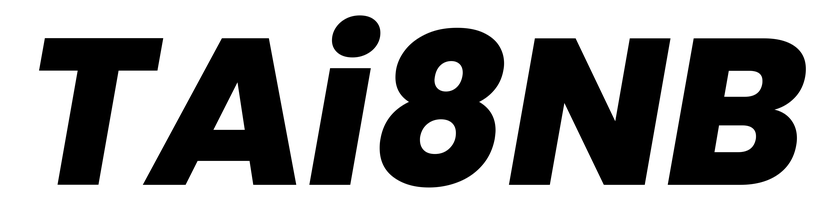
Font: Poppins-ExtraBoldItalic